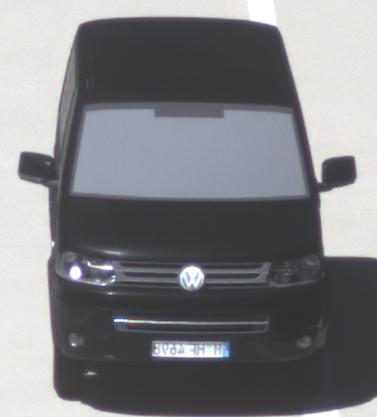
Make: VW Commercial Vehicles (Nutzfahrzeuge)
Model: T5 Multivan 2.0
Detailed model: T5 Multivan
Model produced from: 2009/09
Model produced until: 2013/06
Doors: 4
Color: black
Road condition: wet road
Daytime: midday
Contrast: high contrast